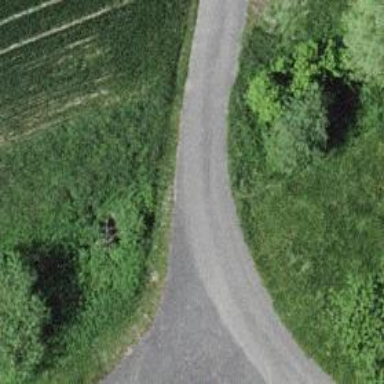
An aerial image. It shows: Smoothly paved residential road.